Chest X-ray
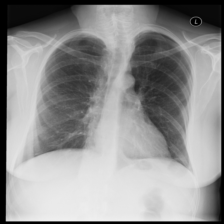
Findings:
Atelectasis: negative
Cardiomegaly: negative
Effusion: negative
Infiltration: negative
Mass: negative
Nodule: negative
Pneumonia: negative
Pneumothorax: negative
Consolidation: negative
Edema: negative
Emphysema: negative
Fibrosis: negative
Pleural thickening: negative
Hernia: negative